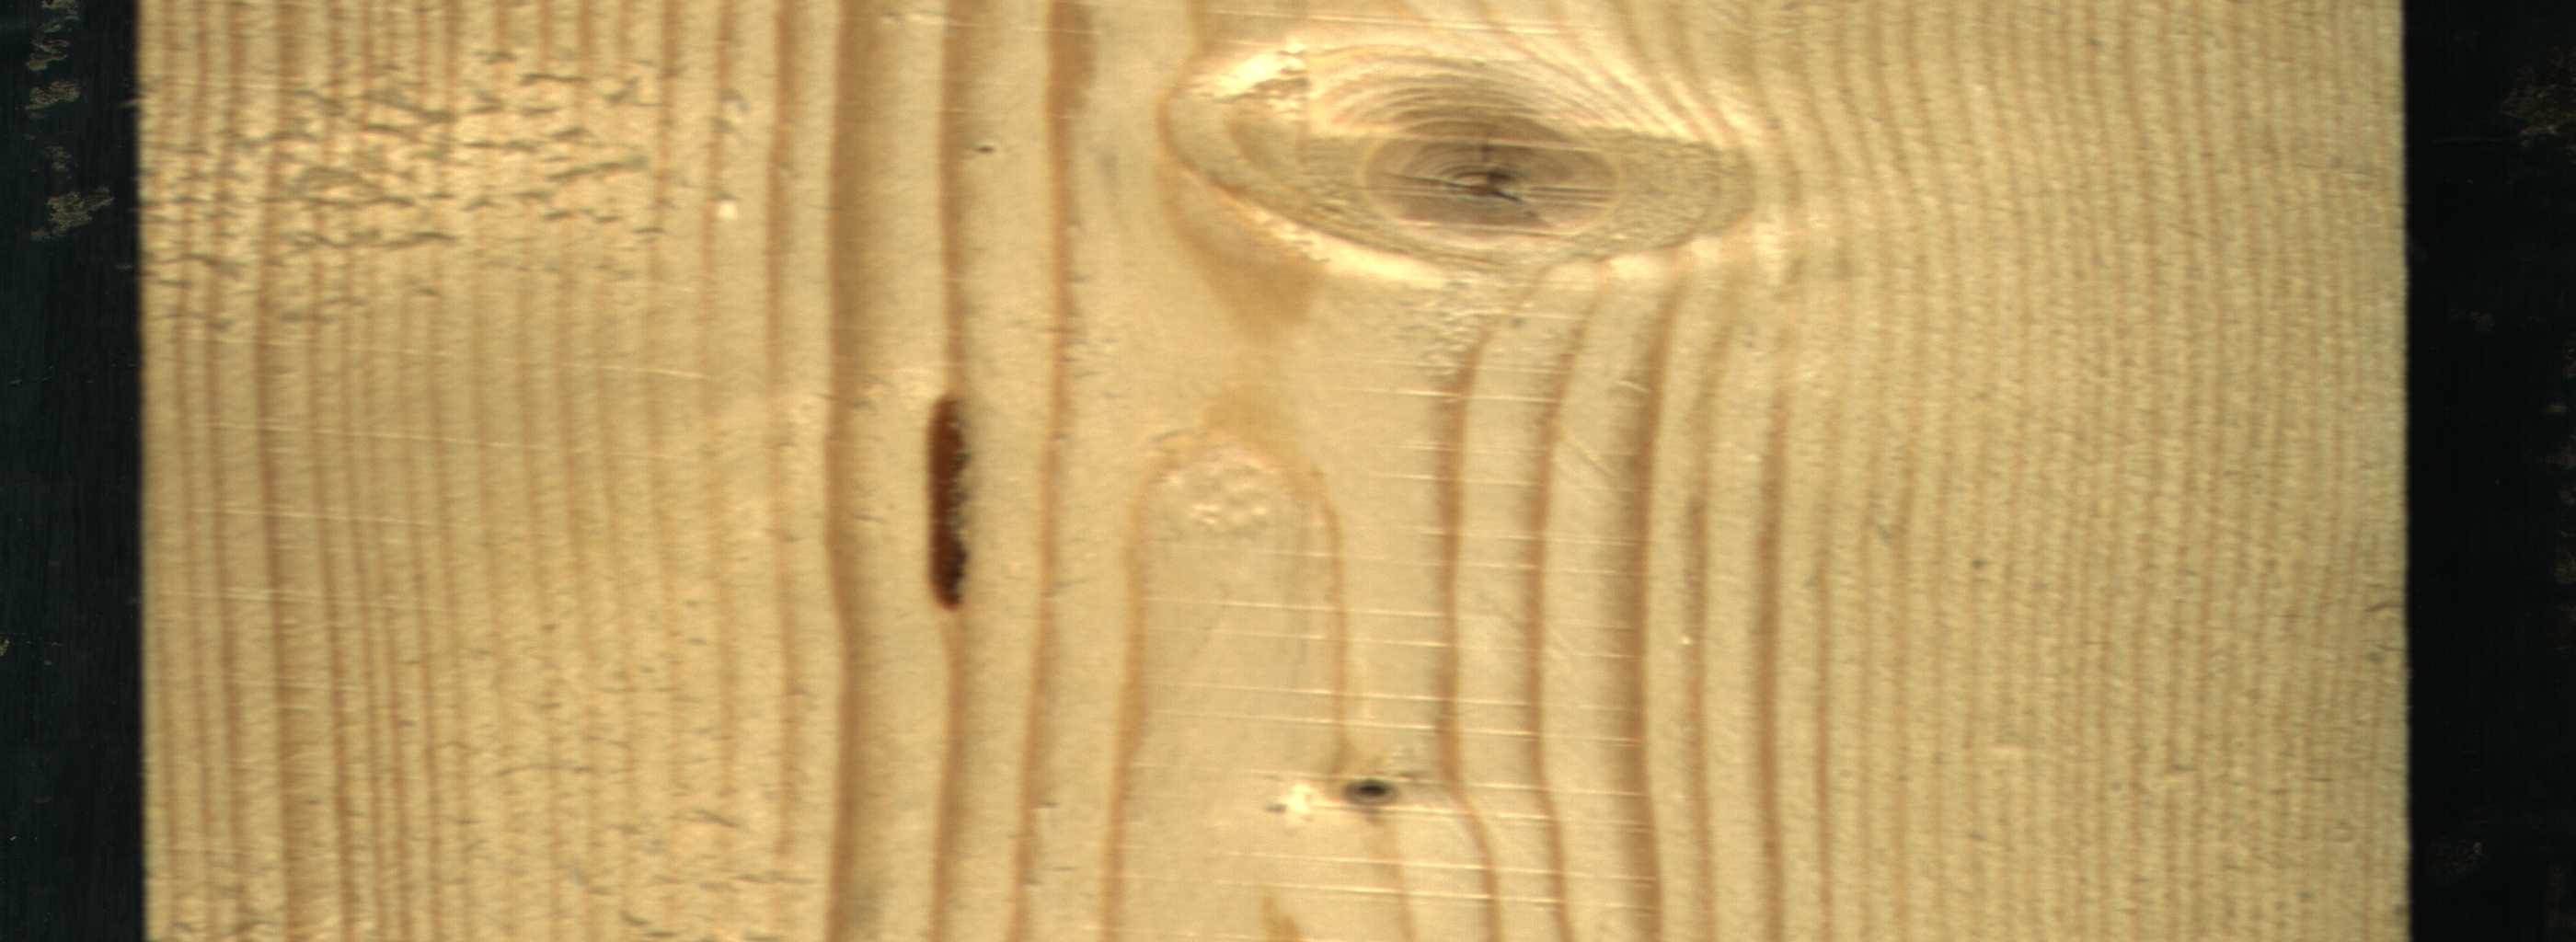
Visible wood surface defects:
resin
knot_with_crack
Live_Knot